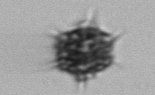
Label: Dictyocha